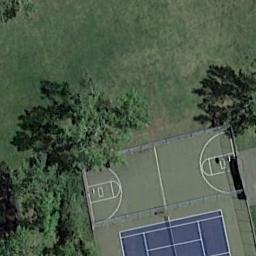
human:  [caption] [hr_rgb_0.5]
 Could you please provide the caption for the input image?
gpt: The playground with a basketball court is next to the lawn,With some trees nearby .

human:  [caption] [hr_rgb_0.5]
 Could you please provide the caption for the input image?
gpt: A basketball court next to a badminton court and the lawn with some trees beside .

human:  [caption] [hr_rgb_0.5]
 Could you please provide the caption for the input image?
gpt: There is a basketball court next to the tree .

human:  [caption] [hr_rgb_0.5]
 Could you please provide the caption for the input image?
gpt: A basketball court is next to the grass .

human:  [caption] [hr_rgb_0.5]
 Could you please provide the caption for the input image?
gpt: The badminton court is next to the basketball court .